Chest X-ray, AP view. Patient: 73 years old, sex M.
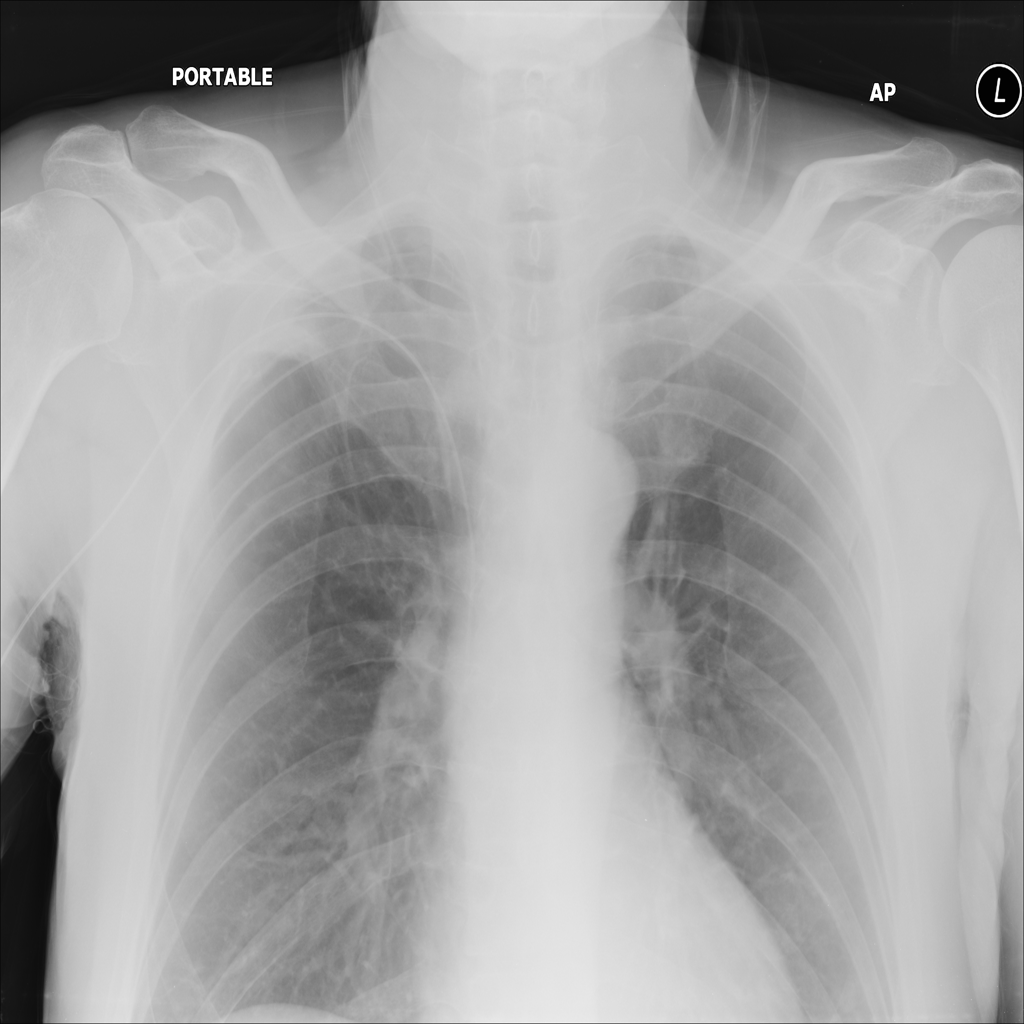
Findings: No Finding